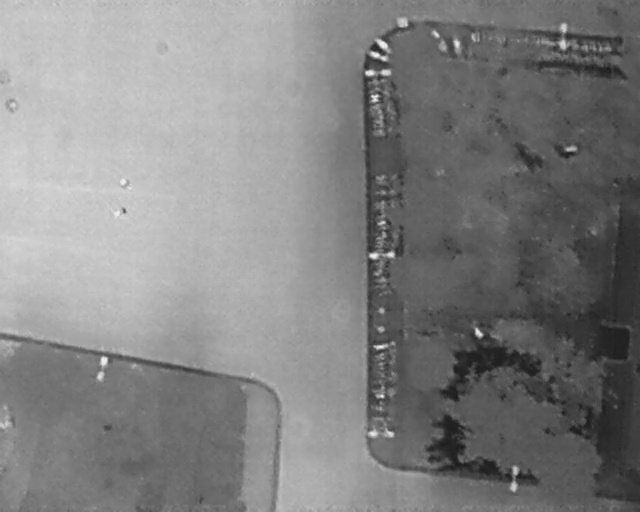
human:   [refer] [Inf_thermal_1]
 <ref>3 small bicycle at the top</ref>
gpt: <box>[[59, 5, 60, 11, 40], [58, 8, 59, 13, 18], [58, 11, 59, 16, 2]]</box>